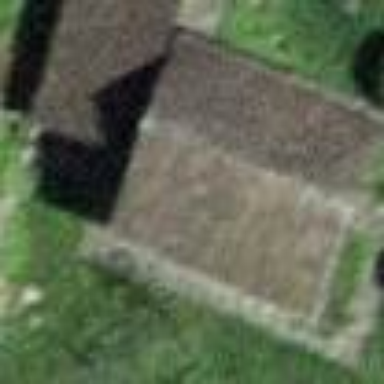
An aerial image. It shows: Shed.